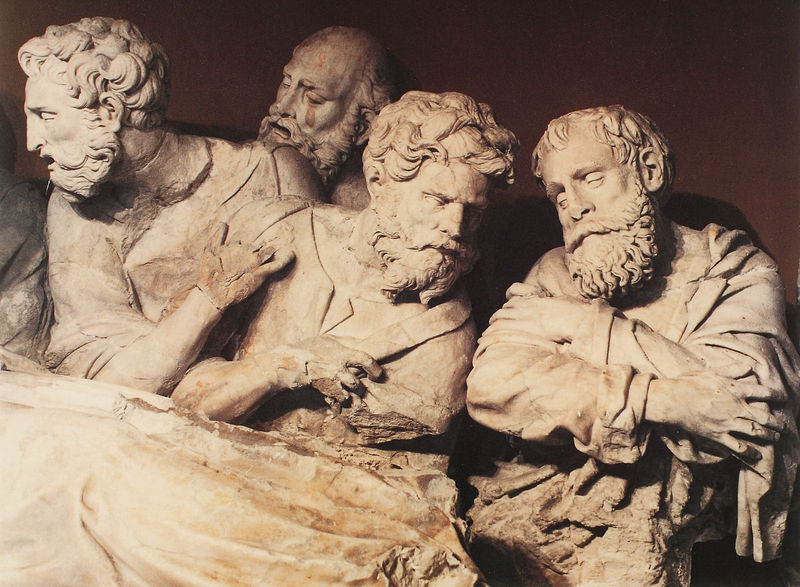
Titel: Tod Mariens
Künstler: Marti Diez De Liatzasolo
Standort: Fundort: Barcelona/ Pedralbes, Sant Miguel al Conjunt (EU - E)
Institution: Barcelo, Museu d´Art  de Catalunya
Schlagwörter: mann, menschen, köpfe, marmor, mund, männer, tisch, blick, gespräch, bart, bärte, arme, augen, entsetzen, stein, gelehrte, hände, gewand, haare, skulptur, unterhaltung, nasen, nachdenklich, denken, denkmal, gestik, griechen, diskussion, sprechend, neugier, verschränken, grabmahl, figurengruppe, aktiv, disskutierend, artikulation